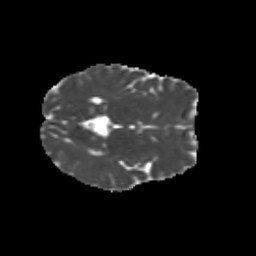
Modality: MD
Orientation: axial
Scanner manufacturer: siemens
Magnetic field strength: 3 T
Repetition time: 9.2 s
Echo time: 0.084 s